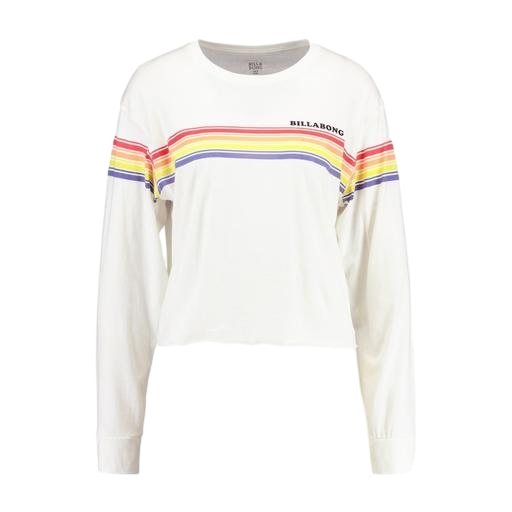
multicolor women's long-sleeve t-shirt, white women's striped l/s tee, multicolor long-sleeve, white background